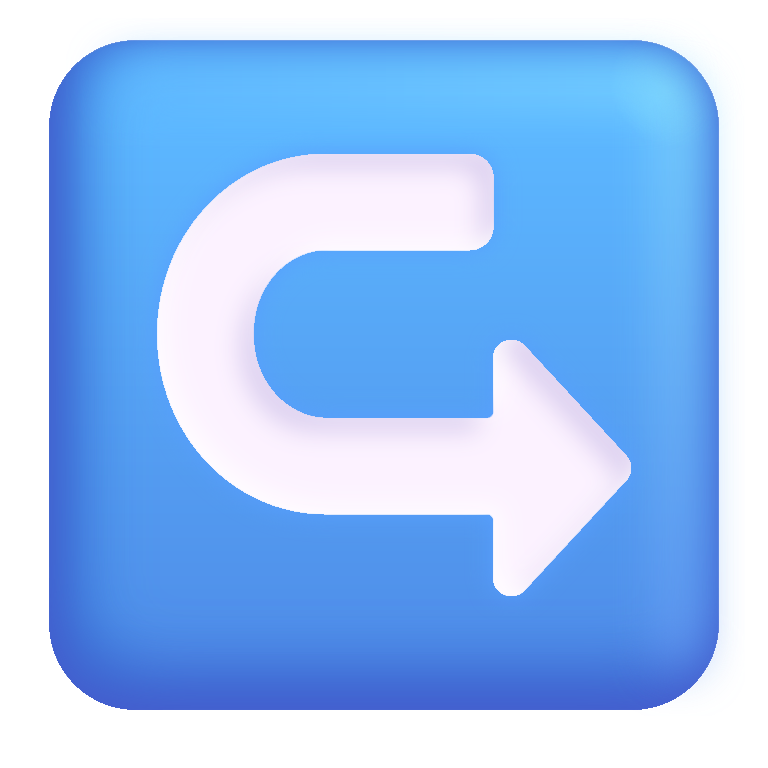
left arrow curving right color